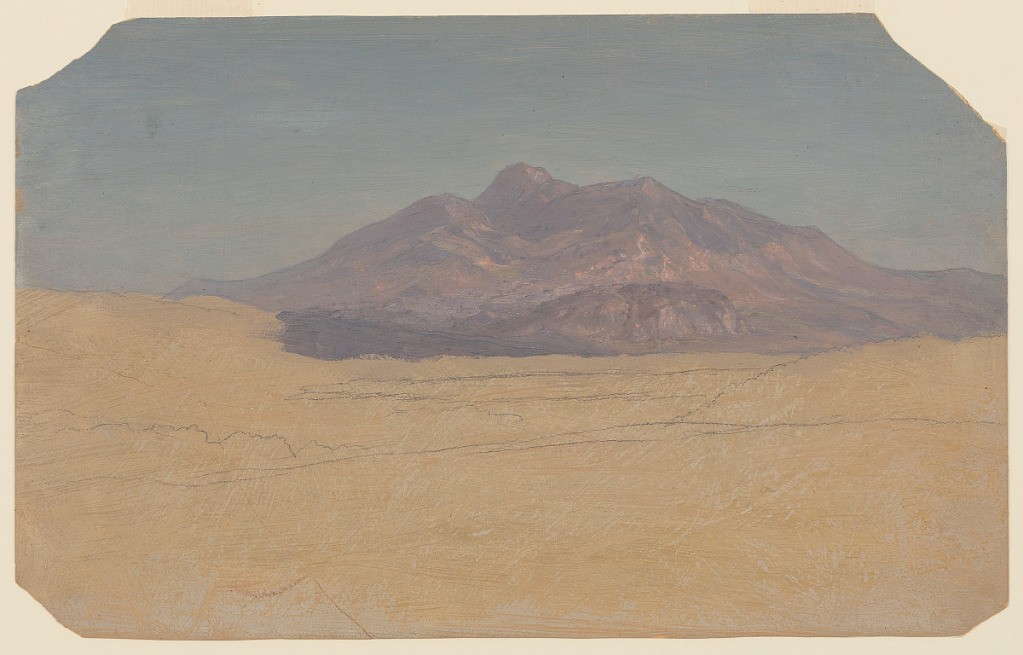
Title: Mountain Landscape
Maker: Frederic Edwin Church, American, 1826–1900
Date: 1868–1886
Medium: Brush and oil, graphite on tan paperboard
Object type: Drawing
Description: Landscape sketch showing a view of a rugged, barren mountain--possibly in Mexico (resembling Iztaccihuatl or Nevado de Toluca), Ottoman Syria, or elsewhere. The foreground and middle distance are rendered only in graphite and include a wooded hillside in the middle distance at right, a possible lake or body of water at center, and a group of trees or bushes at left. Rendered in oil paint, a distant mountain dominates the scene in the background. Its slopes are barren and dry (i.e., without trees or snow) and its ridge has several rugged peaks. The open sky above is a deep shade of blue.